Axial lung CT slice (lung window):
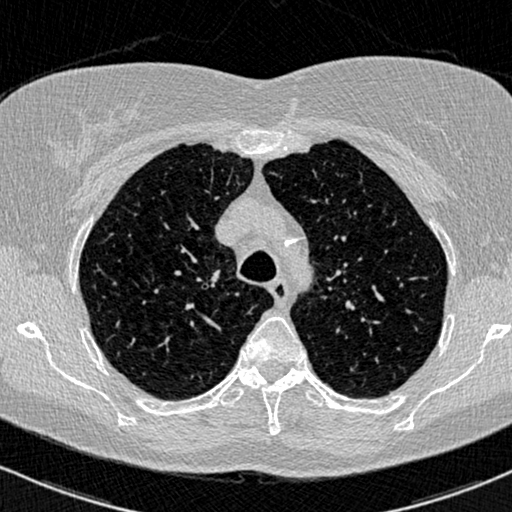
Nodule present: no